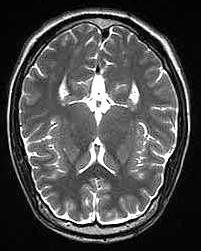
Label: notumor